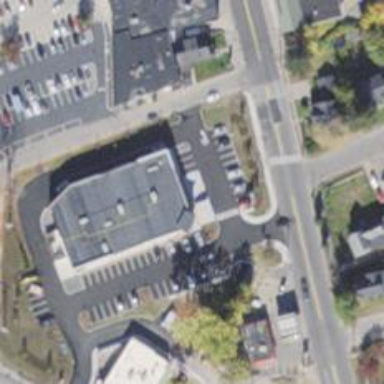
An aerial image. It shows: Pharmacy providing healthcare services.